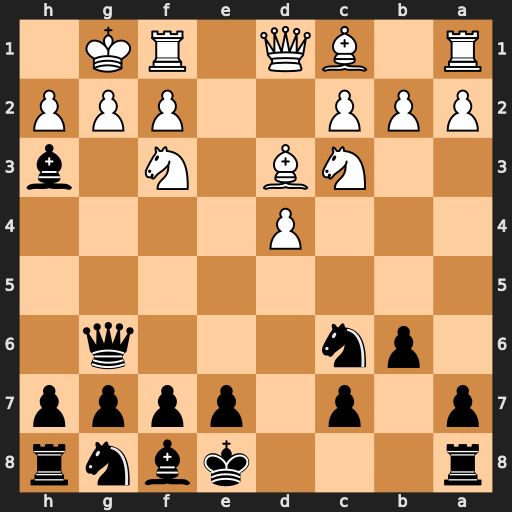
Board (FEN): r3kbnr/p1p1pppp/1pn3q1/8/3P4/2NB1N1b/PPP2PPP/R1BQ1RK1
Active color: b
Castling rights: kq
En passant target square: -
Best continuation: Qxg2#